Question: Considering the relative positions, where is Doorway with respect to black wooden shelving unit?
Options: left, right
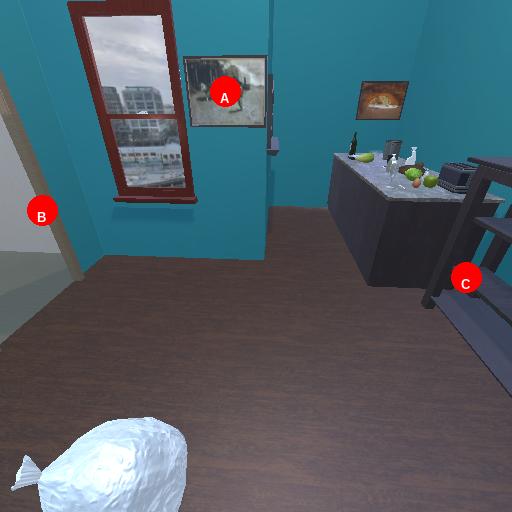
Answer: left